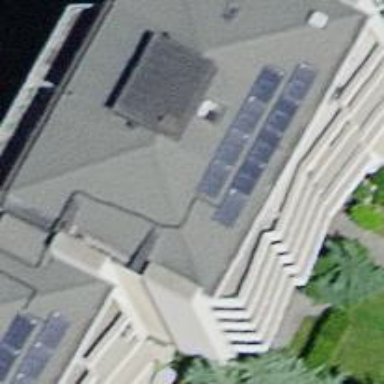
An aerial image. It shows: Building with apartments and flat roof.